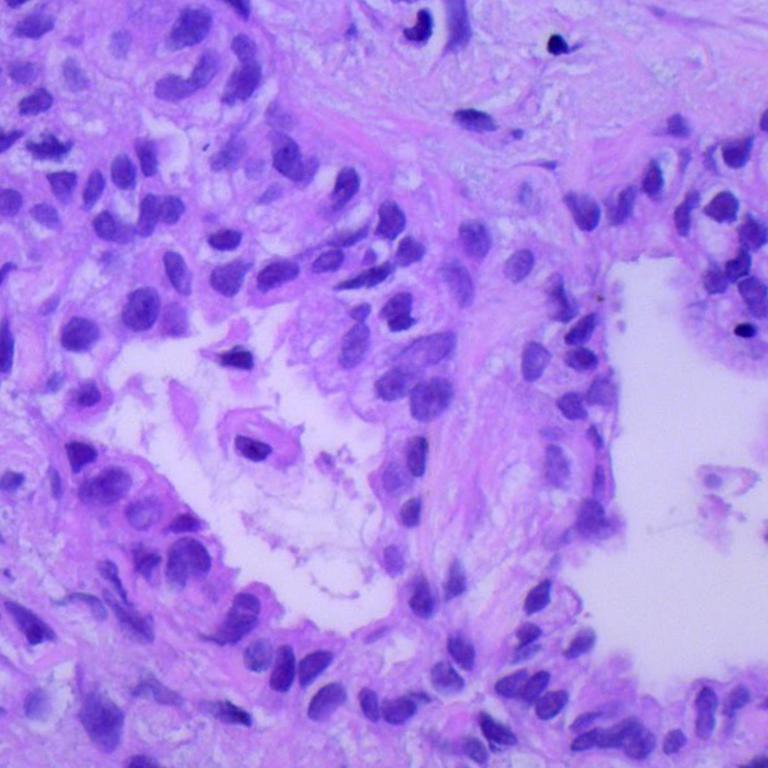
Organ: lung
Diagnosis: adenocarcinomas